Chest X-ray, PA view. Patient: 36 years old, sex F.
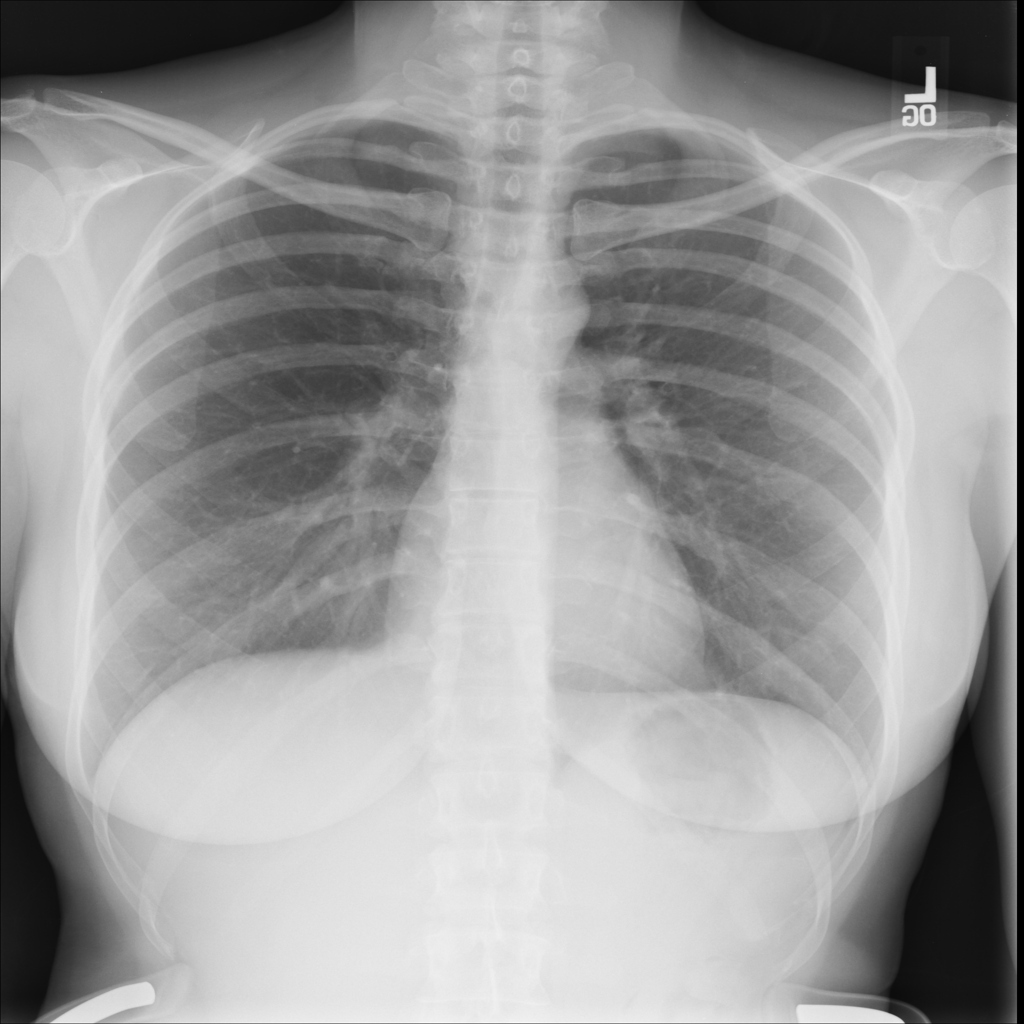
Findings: No Finding